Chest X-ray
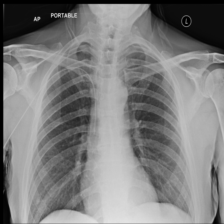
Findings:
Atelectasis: negative
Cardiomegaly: negative
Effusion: negative
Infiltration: negative
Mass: negative
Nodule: negative
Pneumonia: negative
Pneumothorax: negative
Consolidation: negative
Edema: negative
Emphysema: negative
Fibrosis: negative
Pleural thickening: negative
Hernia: negative